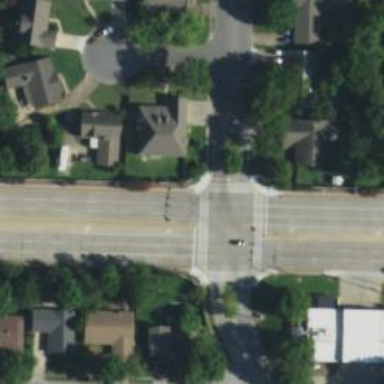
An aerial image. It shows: Residential road.